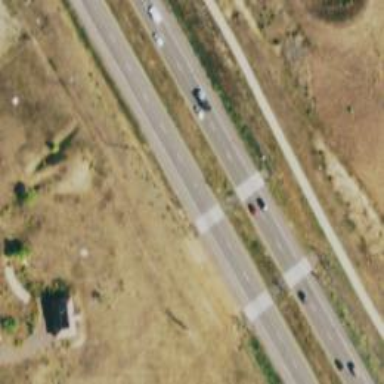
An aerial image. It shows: Expressway with asphalt surface that includes wildlife crossing. The highway is classified as trunk.